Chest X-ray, PA view. Patient: 31 years old, sex F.
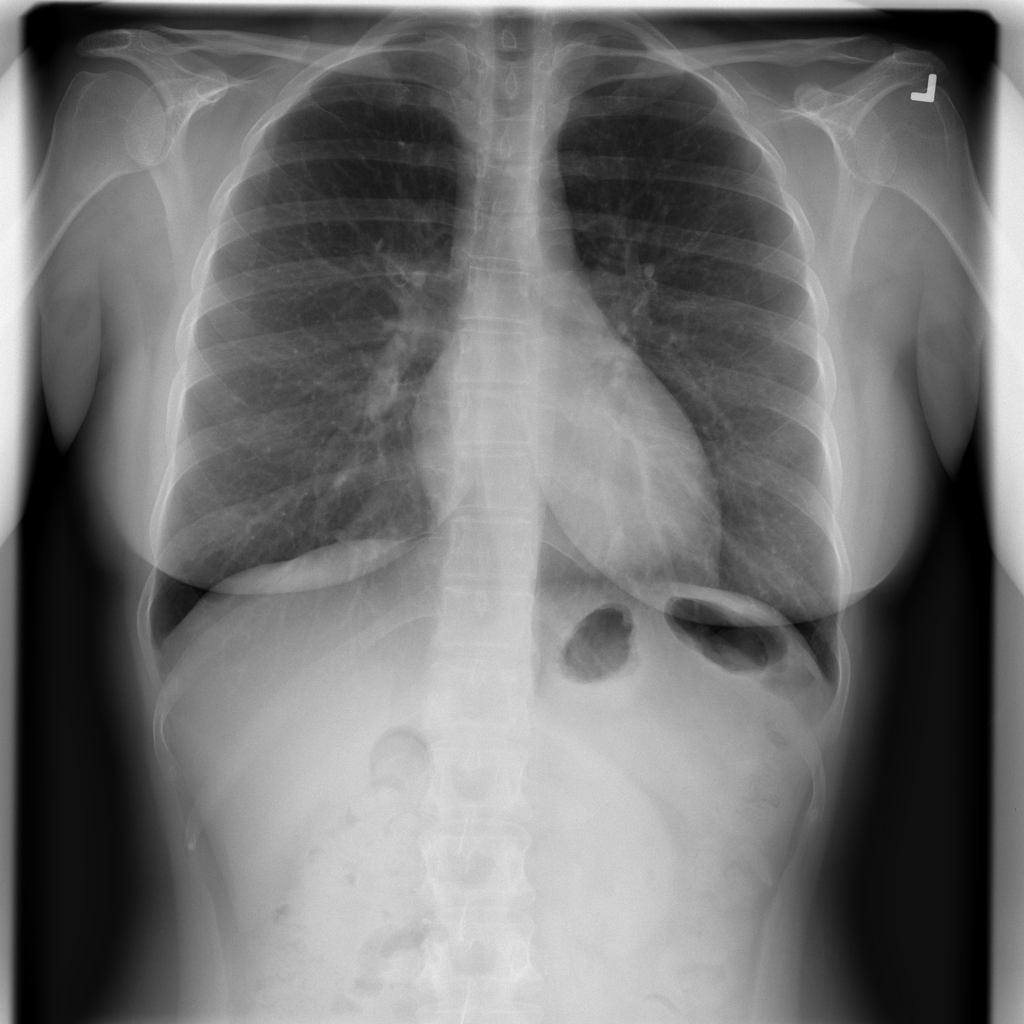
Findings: No Finding